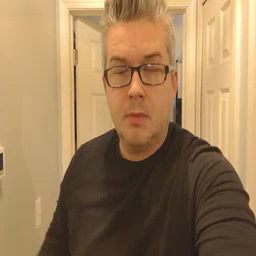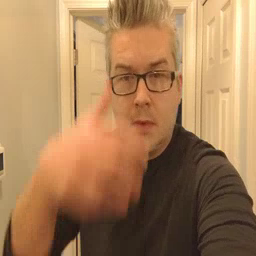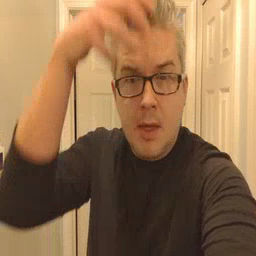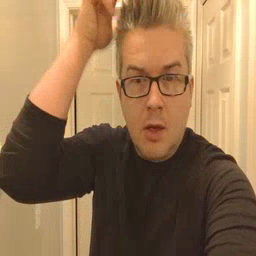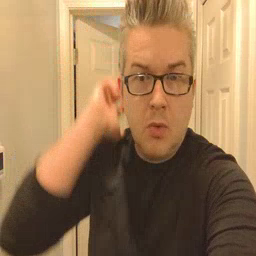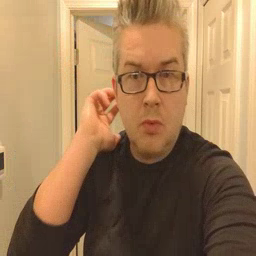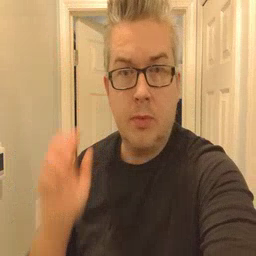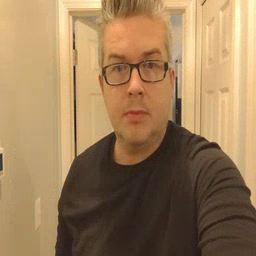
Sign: lion